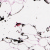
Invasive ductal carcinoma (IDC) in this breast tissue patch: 0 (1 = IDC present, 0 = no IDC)